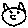
Label: cat